高一 · 组合几何学
下面每个选项的 2 个边长为 1 的正 $\triangle A B C$ 的直观图不是全等三角形的一组是 $(\quad)$
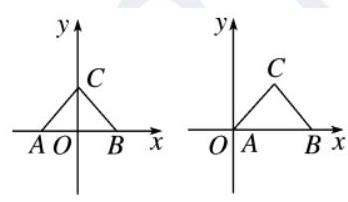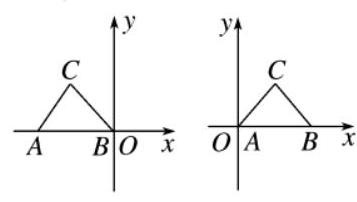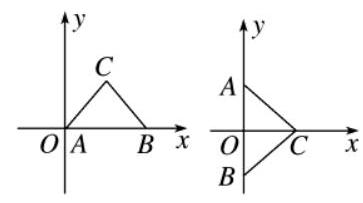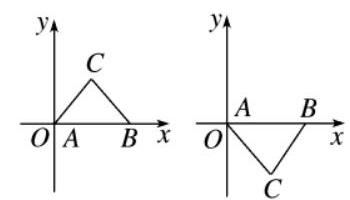
A.

B.

C.

D.

答案: C
解析: 可分别画出各组图形的直观图, 观察可得结论.